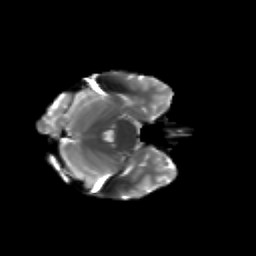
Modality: T2w
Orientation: axial
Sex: male
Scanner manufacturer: siemens
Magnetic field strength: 3 T
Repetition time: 5 s
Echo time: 0.071 s